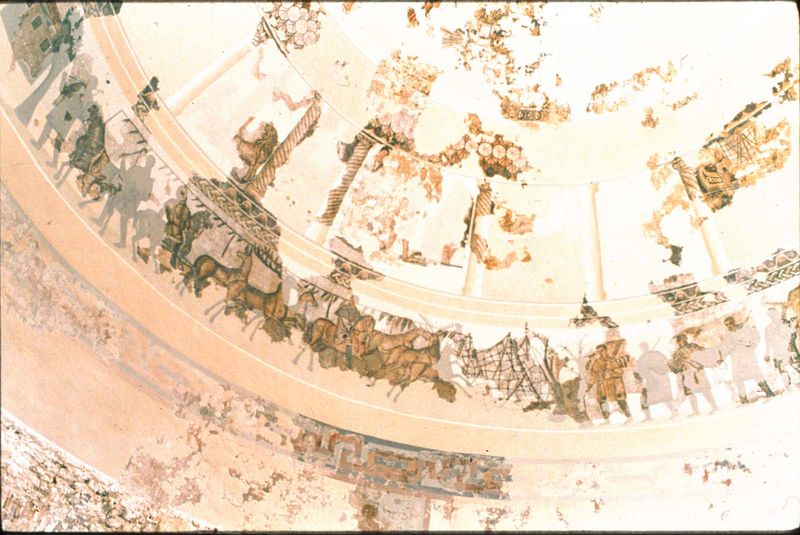
Titel: Kuppelmosaik im Kuppelraum der Villa von Centcelles
Standort: Centcelles bei Tarragona, Villa von Centcelles (EU - E - Katalonien)
Schlagwörter: mann, weiß, menschen, braun, männer, säule, säulen, haus, tiere, leute, ornament, alt, mensch, decke, esel, pferd, pferde, rund, fischer, kutsche, kuppel, schlacht, ornamente, wandmalerei, jagd, wandbilder, kaputt, putz, fresken, fresko, netz, details, zelt, mäander, perde, rekonstruktion, deckenmalerei, fragmente, beschädigt, lama, verblichen, säuen, restaurierungswürdig, wandgemäde